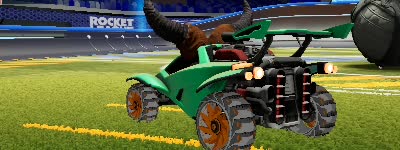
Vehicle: octane